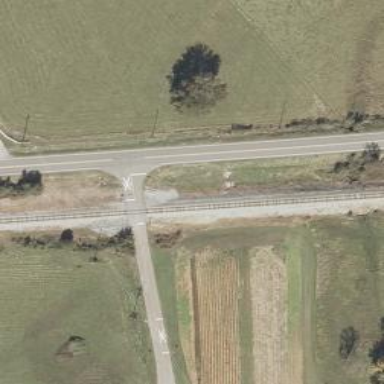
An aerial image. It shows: Railway level crossing.